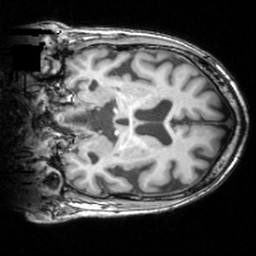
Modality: T1w
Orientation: coronal
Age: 77
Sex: male
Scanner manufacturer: siemens
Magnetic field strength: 3 T
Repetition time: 1.62 s
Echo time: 0.003 s